Interaction volume radius: 5 \u00c5
Interaction volume height: 45 \u00c5
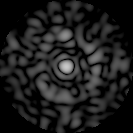
Disorder parameter: 0.7993